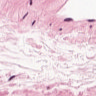
Metastatic tissue present: no